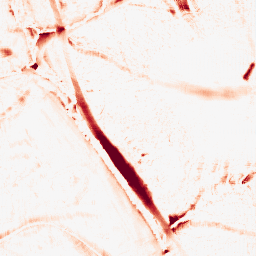
Category: morphological
Decomposition family: morphological_ellipse
Decomposition parameters: operation: opening
width: 20
height: 20
Upsampling method: fft_zeropad
Upsampling parameters: scale: 2
Upsampling scale: 2